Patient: sex M, age 42
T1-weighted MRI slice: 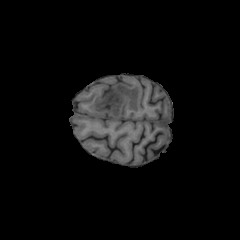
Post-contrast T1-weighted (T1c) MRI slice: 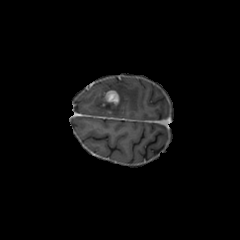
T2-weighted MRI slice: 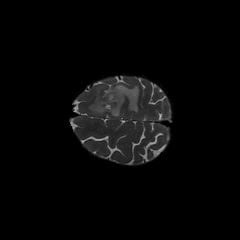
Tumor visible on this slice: yes
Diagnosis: Glioblastoma, IDH-wildtype
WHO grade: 4